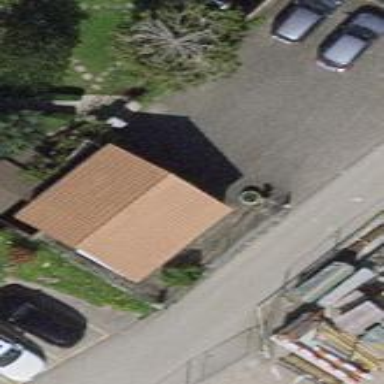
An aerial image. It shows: Shed.